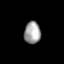
Tissue: skin
Cell type: Epithelial cells
Senescence score: 0.2853
Nuclear area (px): 359
Mean DAPI intensity: 160.064